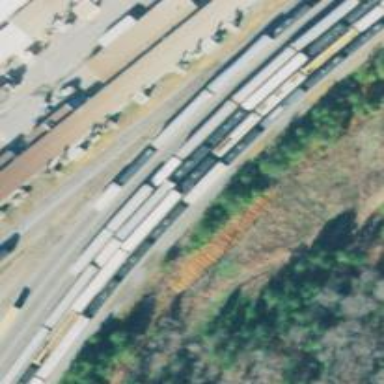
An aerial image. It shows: Rail spur service.